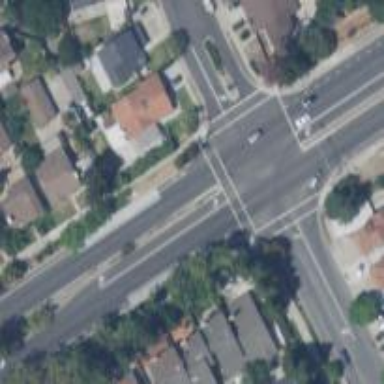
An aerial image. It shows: Marked road crossing.